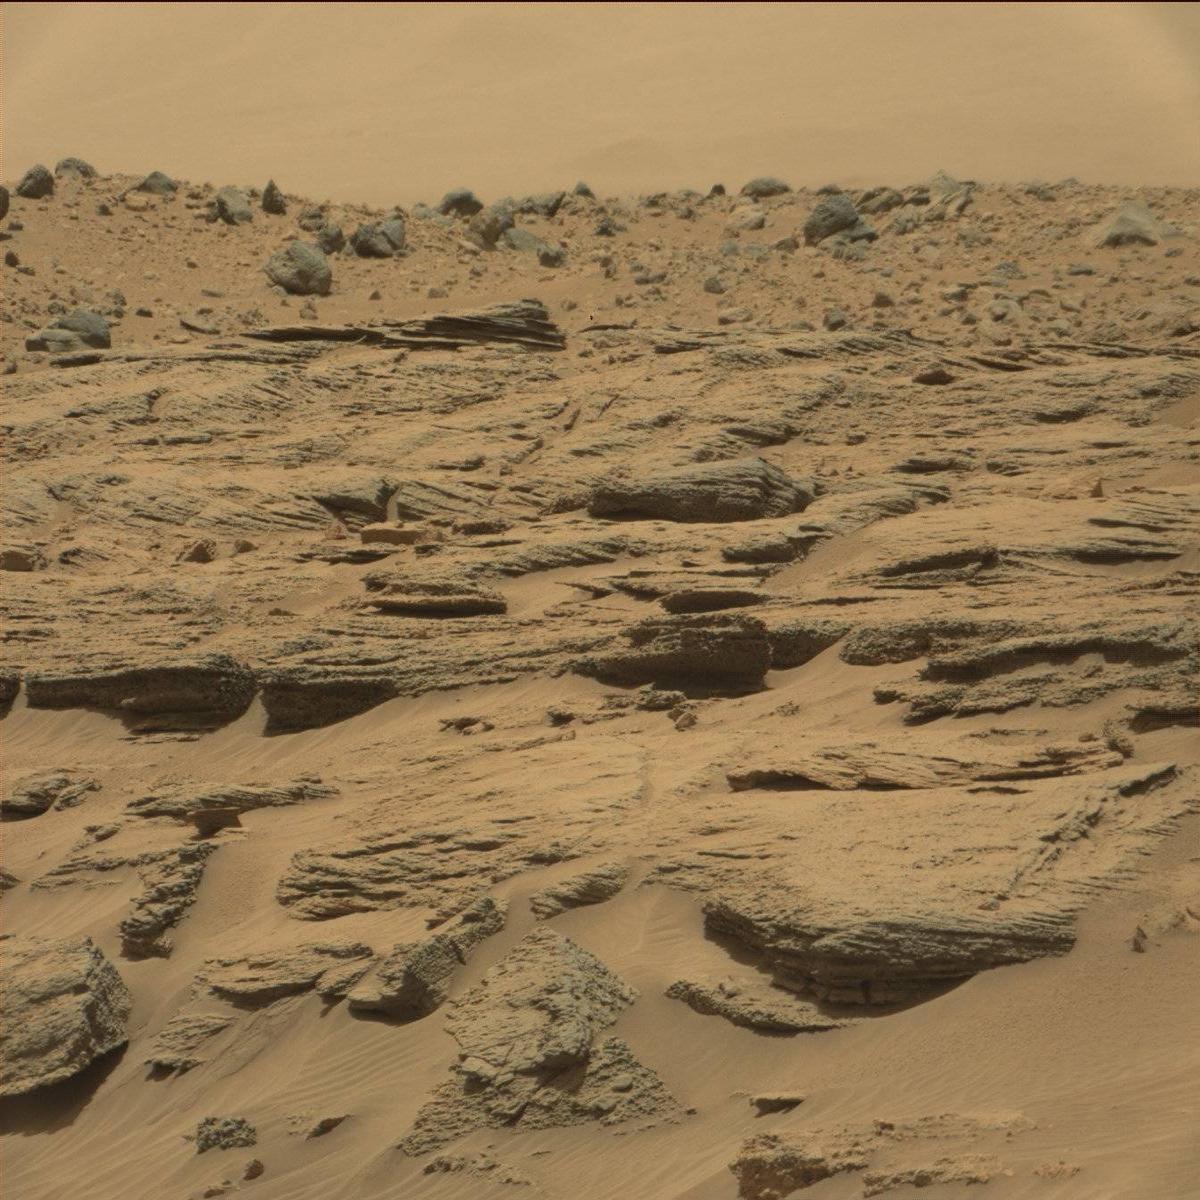
Terrain classes present: Bedrock, Ridge, Sand / Soil